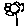
Label: flower